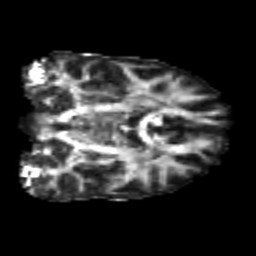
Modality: FA
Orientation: coronal
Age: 26
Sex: male
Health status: healthy
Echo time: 0.074 s